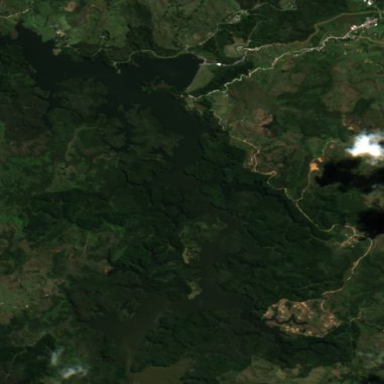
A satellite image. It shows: Reservoir of water.